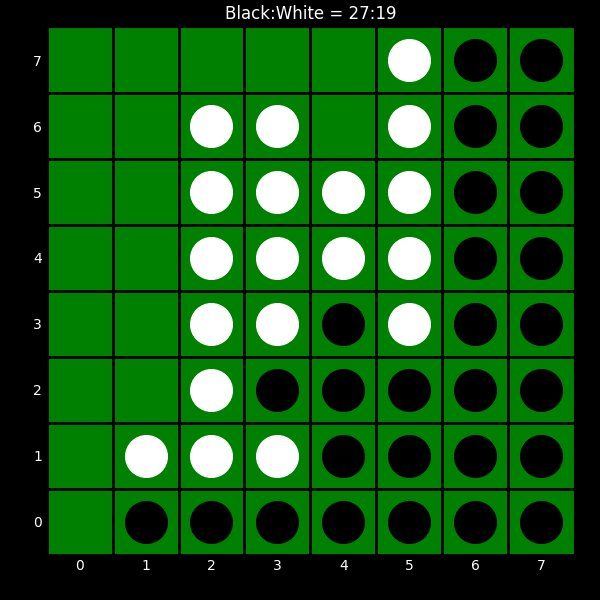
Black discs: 27
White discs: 19